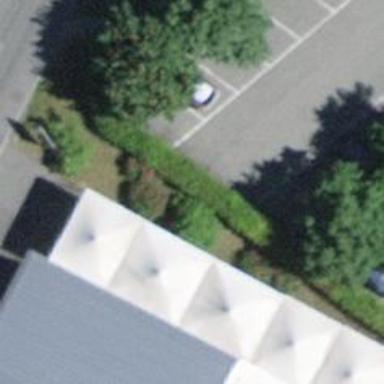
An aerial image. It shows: Parking aisle designated as service road.